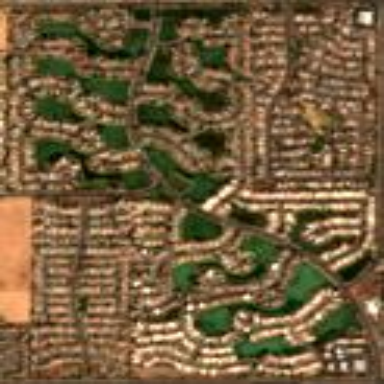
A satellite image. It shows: Residential area consisting of single-family homes.